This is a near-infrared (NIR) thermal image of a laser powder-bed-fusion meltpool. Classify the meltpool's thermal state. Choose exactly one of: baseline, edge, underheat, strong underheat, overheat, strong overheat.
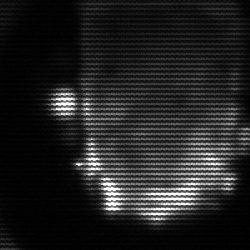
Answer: baseline